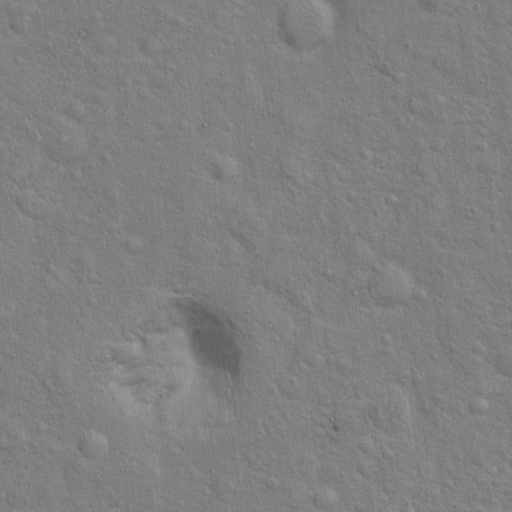
Objects detected: cone